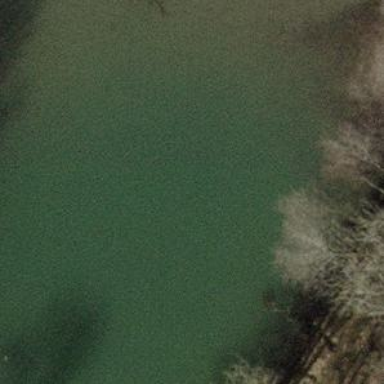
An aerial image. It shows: Pond with natural water.